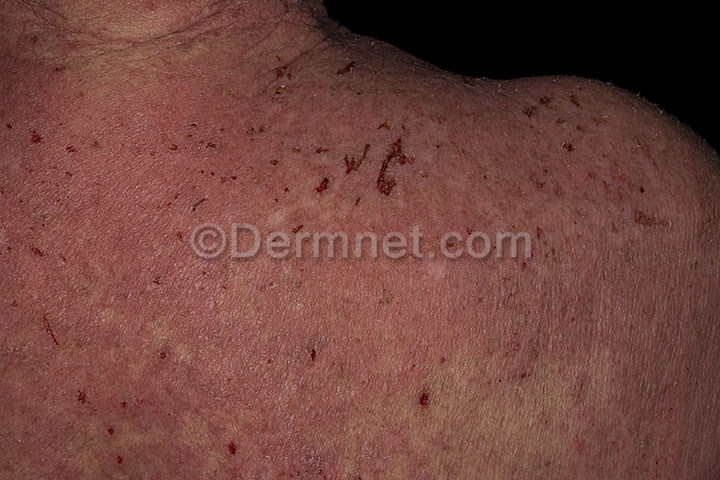
Disease: Atopic Dermatitis Photos